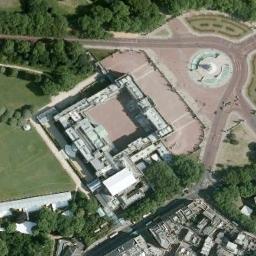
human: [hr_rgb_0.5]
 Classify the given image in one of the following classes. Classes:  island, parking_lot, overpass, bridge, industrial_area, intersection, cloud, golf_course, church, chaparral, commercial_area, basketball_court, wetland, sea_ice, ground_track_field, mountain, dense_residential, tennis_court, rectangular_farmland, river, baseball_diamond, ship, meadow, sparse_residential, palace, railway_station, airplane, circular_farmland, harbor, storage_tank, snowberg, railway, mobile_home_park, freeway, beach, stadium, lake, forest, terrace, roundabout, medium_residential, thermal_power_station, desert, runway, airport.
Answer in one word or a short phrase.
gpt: palace